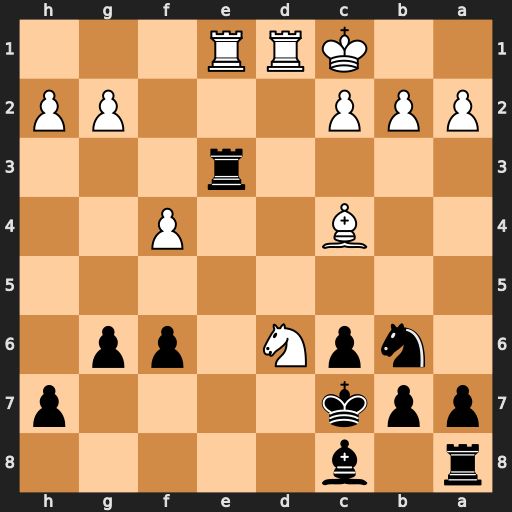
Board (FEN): r1b5/ppk4p/1npN1pp1/8/2B2P2/4r3/PPP3PP/2KRR3
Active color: b
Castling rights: -
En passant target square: -
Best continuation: Rxe1 Rxe1 Kxd6